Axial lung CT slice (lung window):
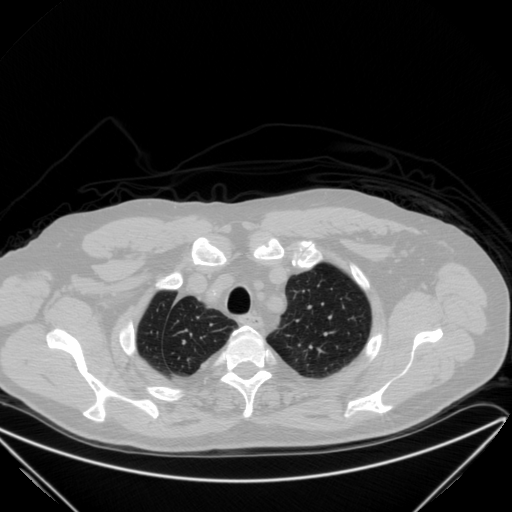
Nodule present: no